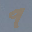
Label: 9